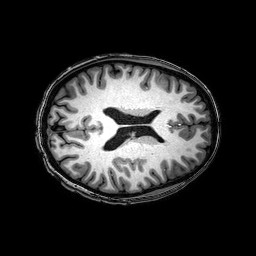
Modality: T1w
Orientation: axial